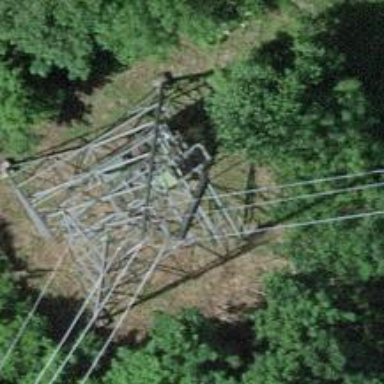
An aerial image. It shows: Power line with three cables.